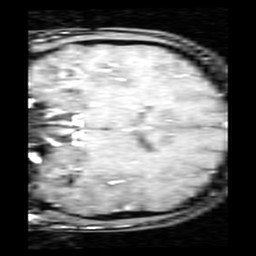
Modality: inplaneT1
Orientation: coronal
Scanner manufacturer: ge
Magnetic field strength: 3 T
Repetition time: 0.2 s
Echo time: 0.0036 s